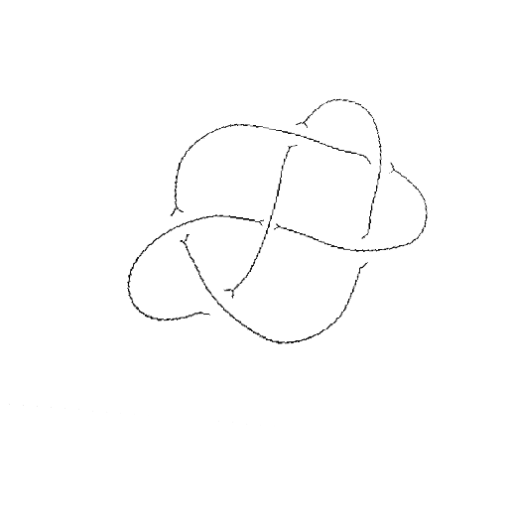
Crossing number: 6